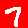
Digit: 7